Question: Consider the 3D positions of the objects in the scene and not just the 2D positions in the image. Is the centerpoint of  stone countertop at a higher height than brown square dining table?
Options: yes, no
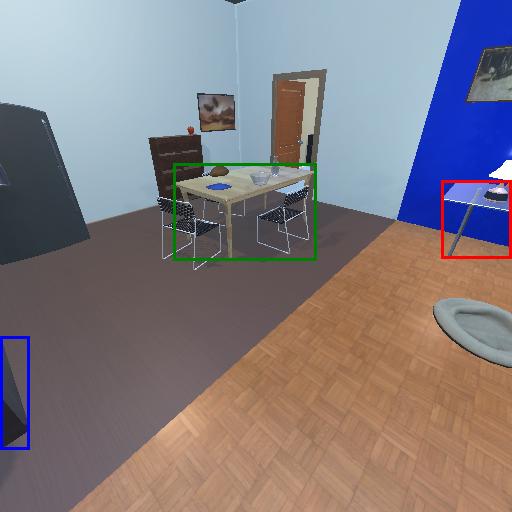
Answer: yes